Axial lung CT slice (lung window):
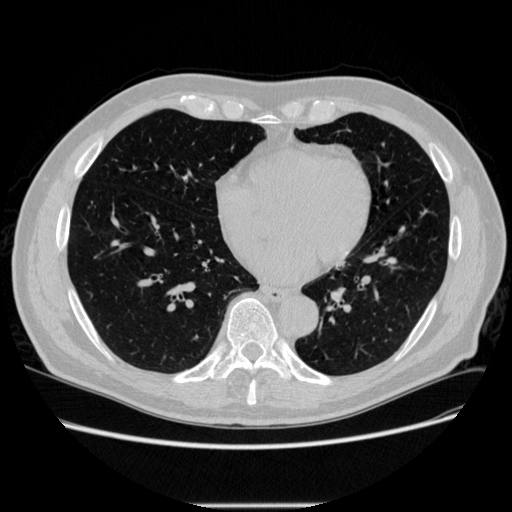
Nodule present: no